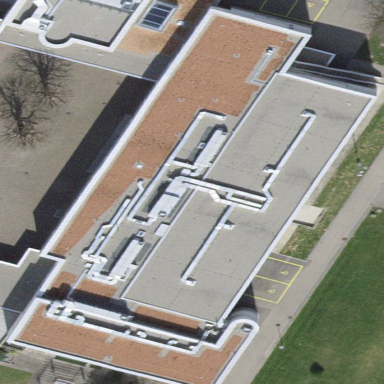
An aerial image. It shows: School building with school amenities.